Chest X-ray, PA view. Patient: 43 years old, sex F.
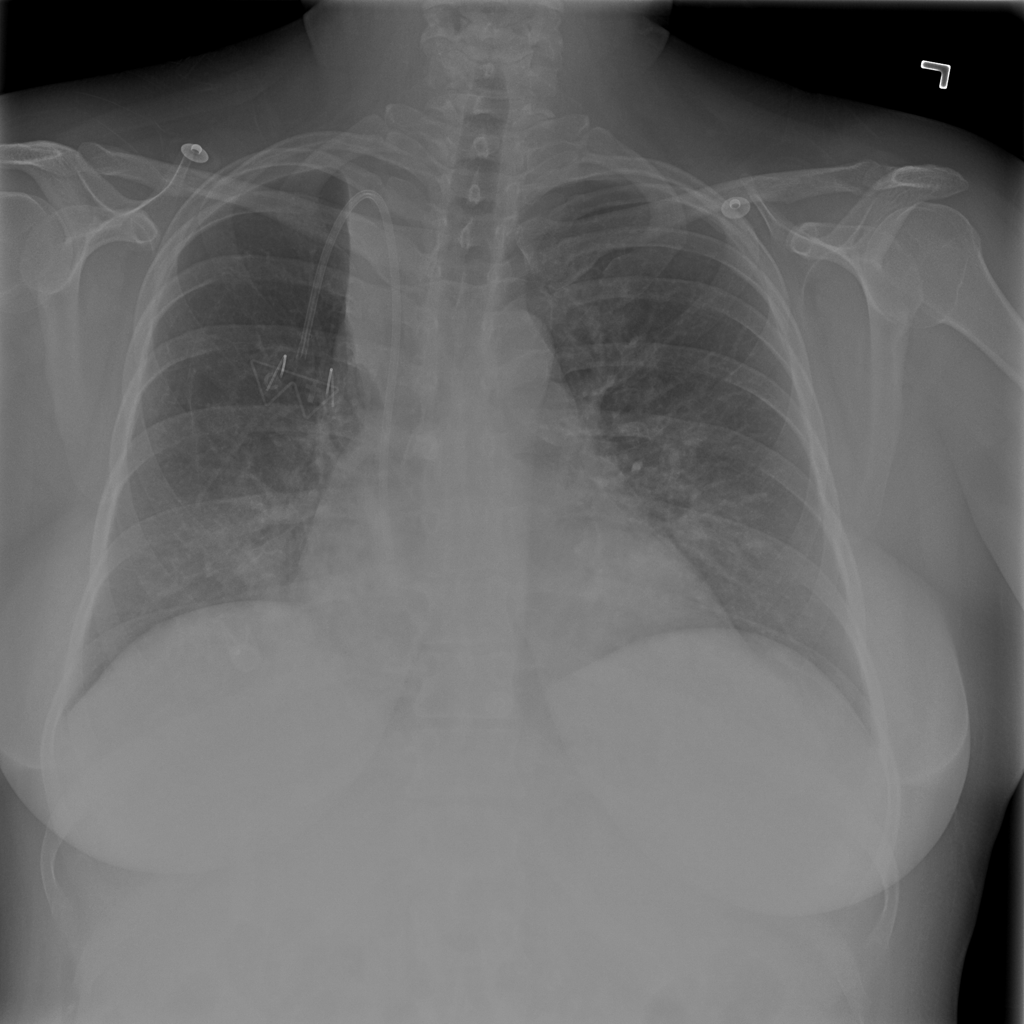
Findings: No Finding